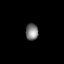
Tissue: lung
Cell type: Epithelial cells
Senescence score: 0.5459
Nuclear area (px): 205
Mean DAPI intensity: 125.507